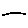
Label: line